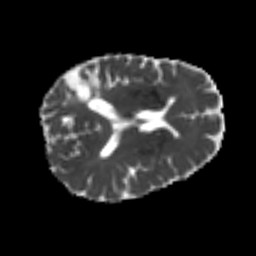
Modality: MD
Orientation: axial
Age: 53
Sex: male
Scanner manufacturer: siemens
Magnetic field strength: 3 T
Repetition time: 4.999 s
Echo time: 0.07946 s